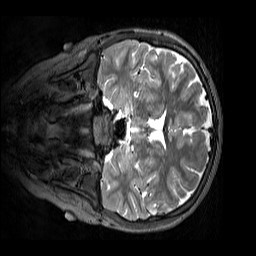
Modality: T2w
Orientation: coronal
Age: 10
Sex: female
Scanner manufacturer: siemens
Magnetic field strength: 3 T
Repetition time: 3.2 s
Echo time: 0.408 s